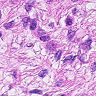
Metastatic tissue present: yes